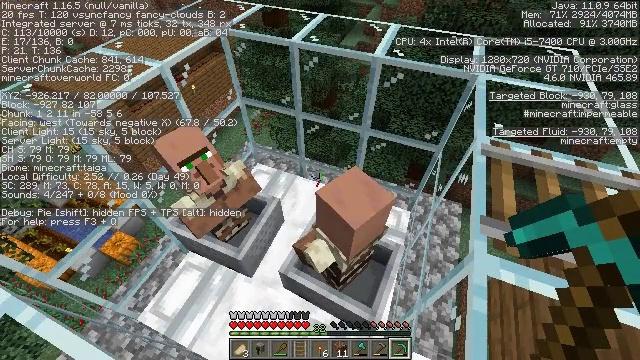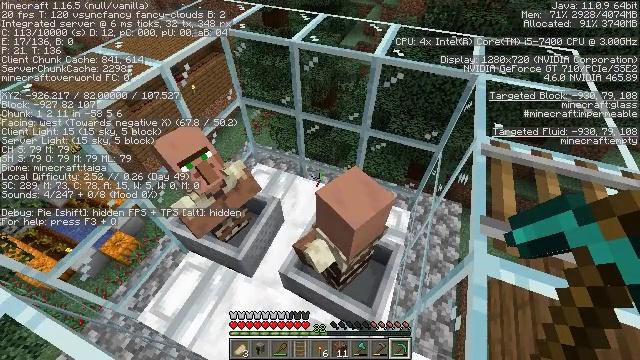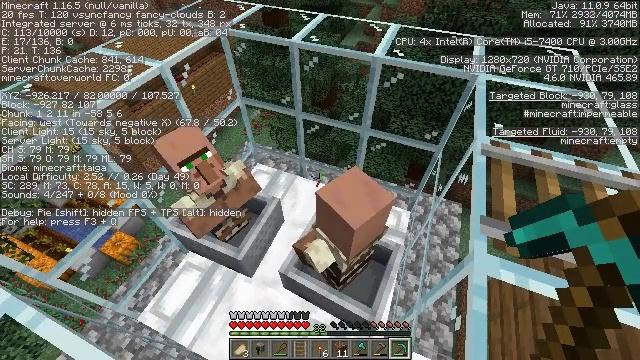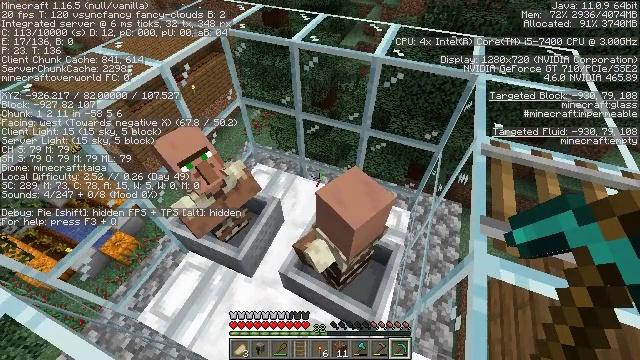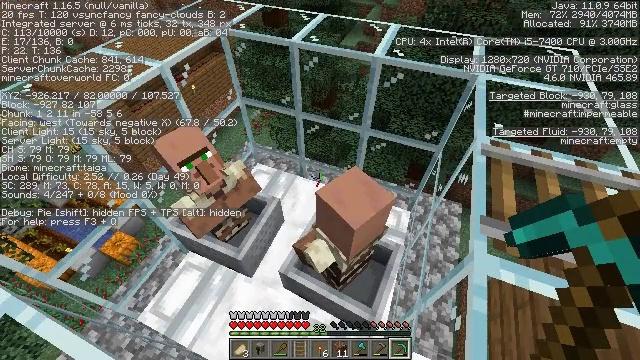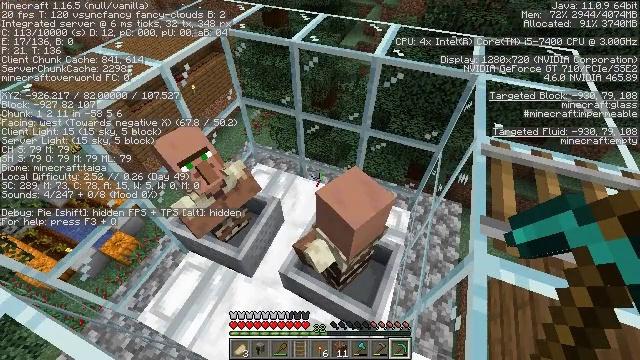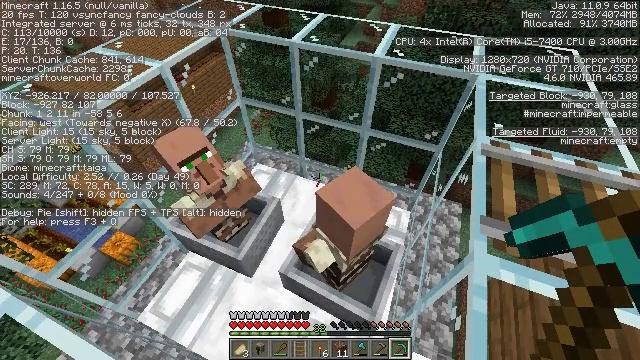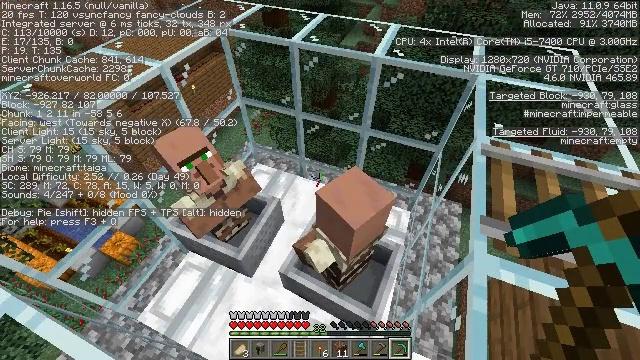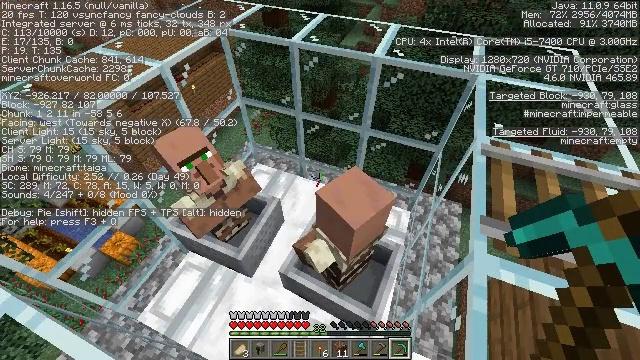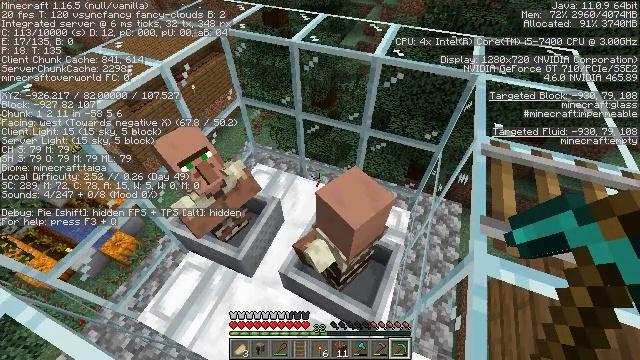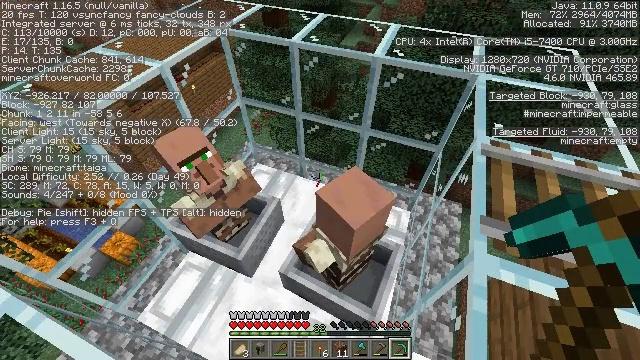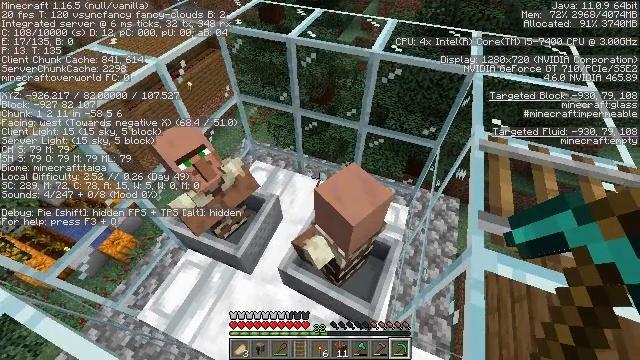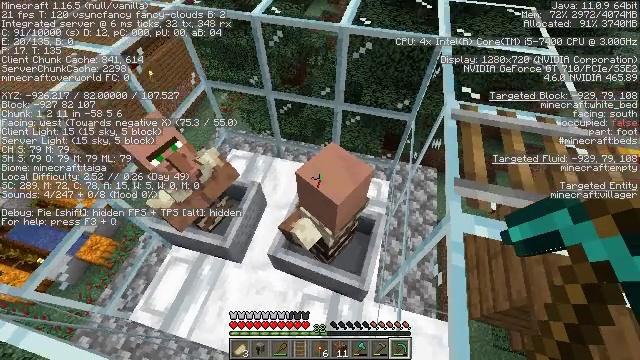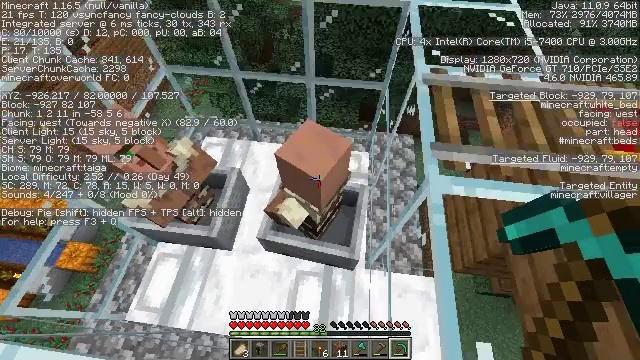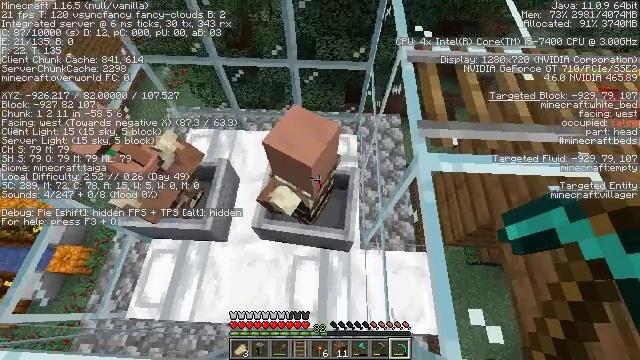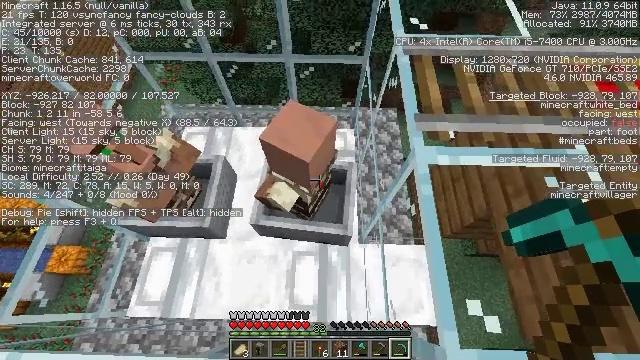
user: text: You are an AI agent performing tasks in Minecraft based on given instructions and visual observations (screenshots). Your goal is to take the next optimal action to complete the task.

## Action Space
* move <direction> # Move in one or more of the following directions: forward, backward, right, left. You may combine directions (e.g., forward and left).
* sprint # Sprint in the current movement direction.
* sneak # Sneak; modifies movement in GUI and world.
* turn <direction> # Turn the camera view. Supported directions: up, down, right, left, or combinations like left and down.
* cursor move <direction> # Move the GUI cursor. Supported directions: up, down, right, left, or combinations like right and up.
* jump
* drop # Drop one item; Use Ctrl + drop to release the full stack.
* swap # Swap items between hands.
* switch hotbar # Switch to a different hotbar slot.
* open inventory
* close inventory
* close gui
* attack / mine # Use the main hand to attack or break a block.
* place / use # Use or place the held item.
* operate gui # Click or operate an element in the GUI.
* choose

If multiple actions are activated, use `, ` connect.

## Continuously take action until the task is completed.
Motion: motion action
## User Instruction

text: Attack the white bed to collect it.
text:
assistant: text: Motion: sneak
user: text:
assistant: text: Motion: sneak
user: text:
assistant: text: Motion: sneak
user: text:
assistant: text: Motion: sneak
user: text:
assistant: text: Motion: sneak
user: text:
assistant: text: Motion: sneak
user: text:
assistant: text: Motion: sneak
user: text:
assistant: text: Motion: sneak
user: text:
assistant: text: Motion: sneak
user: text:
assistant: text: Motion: sneak
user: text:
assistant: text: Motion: sneak
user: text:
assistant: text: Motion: sneak, turn right and down
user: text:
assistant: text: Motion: sneak, turn right and down
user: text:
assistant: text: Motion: sneak, turn right and down
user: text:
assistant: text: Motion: sneak, turn right and down
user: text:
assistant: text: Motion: sneak
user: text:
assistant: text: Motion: sneak
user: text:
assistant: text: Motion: sneak
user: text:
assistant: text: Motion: sneak
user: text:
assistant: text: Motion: sneak
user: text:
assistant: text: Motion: sneak
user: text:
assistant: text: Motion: sneak
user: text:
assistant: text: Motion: sneak
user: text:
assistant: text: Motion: sneak
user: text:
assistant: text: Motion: sneak
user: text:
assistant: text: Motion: sneak
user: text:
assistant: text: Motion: sneak
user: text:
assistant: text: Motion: sneak
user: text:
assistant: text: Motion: sneak
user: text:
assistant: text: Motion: sneak